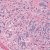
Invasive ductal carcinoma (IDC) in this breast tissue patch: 1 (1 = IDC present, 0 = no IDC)